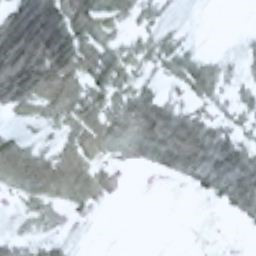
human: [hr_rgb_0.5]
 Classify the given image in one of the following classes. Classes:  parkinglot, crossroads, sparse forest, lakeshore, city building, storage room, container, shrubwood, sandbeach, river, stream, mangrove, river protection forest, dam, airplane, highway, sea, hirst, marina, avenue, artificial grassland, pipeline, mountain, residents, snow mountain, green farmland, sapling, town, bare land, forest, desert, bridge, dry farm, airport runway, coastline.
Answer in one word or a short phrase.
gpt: snow mountain